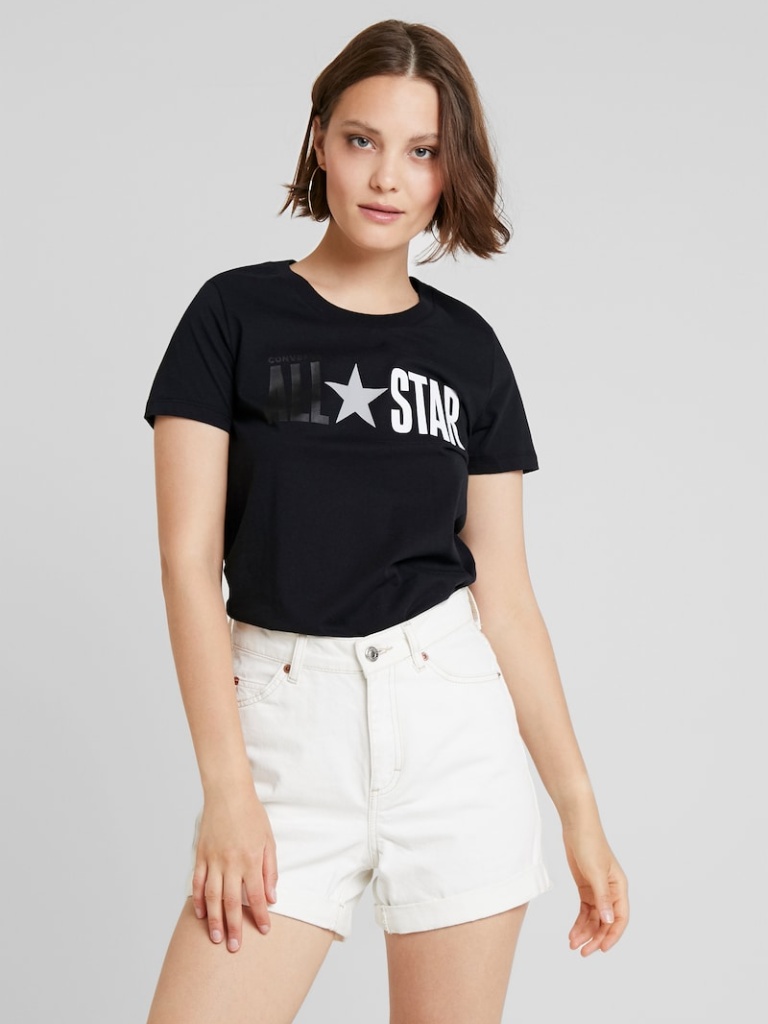
cotton tight short sleeve hip length Fully Tucked in crew t-shirt